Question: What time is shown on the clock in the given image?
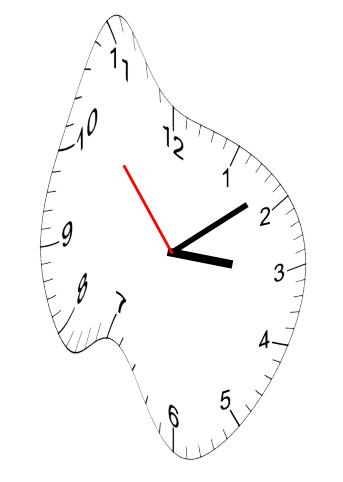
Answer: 03:08:53